七年级 · 度量几何学
已知, 点 $\mathrm{C}$ 为线段 $\mathrm{AB}$ 的中点, 点 $\mathrm{D}$ 在直线 $\mathrm{AB}$ 上, 并且满足 $A D=2 B D$, 若 $C D=6 \mathrm{~cm}$, 则线段 $\mathrm{AB}$ 的长为 $(\quad)$
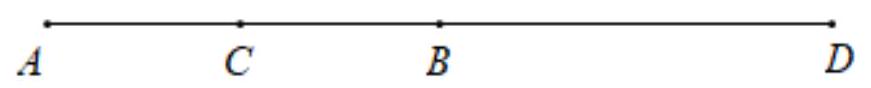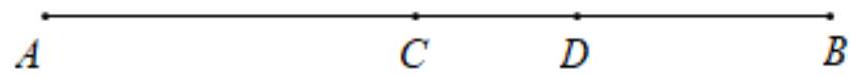
A. $4 \mathrm{~cm}$
B. $36 \mathrm{~cm}$
C. $4 \mathrm{~cm}$ 或 $36 \mathrm{~cm}$
D. $4 \mathrm{~cm}$ 或 $2 \mathrm{~cm}$
答案: C
解析: 当点 $D$ 在点 $B$ 的右侧时,

$\because A D=2 B D$,

$\therefore \mathrm{AB}=\mathrm{BD}$,

$\because$ 点 $\mathrm{C}$ 为线段 $\mathrm{AB}$ 的中点,

$\therefore \mathrm{BC}=\frac{1}{2} A B=\frac{1}{2} B D$

$\because C D=6$,

$\therefore \frac{1}{2} B D+B D=6$

$\therefore \mathrm{BD}=4$,

$\therefore \mathrm{AB}=4 \mathrm{~cm}$

当点 $\mathrm{D}$ 在点 $\mathrm{B}$ 的左侧时,

$\because A D=2 B D$

$\therefore \mathrm{AD}=\frac{2}{3} A B$

$\because$ 点 $\mathrm{C}$ 为线段 $A B$ 的中点,

$\therefore \mathrm{AC}=\mathrm{BC}=\frac{1}{2} A B$

$\because C D=6$

$\therefore \frac{2}{3} A B-\frac{1}{2} A B=6$,

$\therefore \mathrm{AB}=36 \mathrm{~cm}$,

故答案为: C.